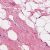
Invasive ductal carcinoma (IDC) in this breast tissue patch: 0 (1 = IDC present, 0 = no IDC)